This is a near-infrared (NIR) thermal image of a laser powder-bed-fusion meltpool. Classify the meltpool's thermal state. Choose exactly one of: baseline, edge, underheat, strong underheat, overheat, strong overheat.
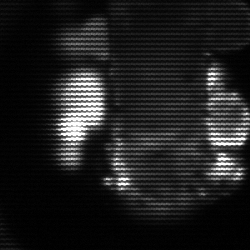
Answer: strong underheat